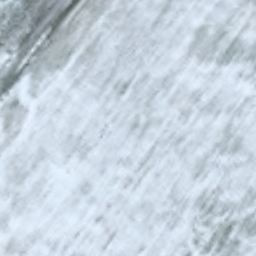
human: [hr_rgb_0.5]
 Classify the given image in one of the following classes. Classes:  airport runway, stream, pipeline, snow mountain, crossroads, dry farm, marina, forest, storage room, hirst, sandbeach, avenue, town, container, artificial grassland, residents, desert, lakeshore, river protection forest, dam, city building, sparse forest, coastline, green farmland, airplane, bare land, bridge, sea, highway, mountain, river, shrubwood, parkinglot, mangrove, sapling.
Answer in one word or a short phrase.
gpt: snow mountain